三年级 · 计数
下面是三 (1) 班黑板报的布局。

“作品展示”大约占黑板报的几分之一? “科学世界”呢? 哪一部分大?
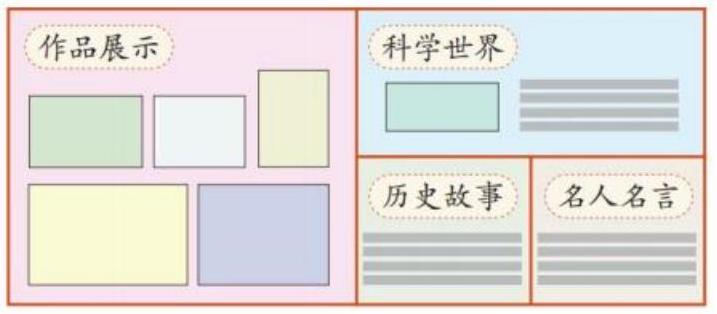
答案: $\frac{1}{2} ; \frac{1}{4} ;$ 作品展示部分大

【分析】通过观察图可知黑板报的布局中“作品展示”占的比例最大;

根据分数的意义, 把黑板的面积看作单位“1”, 平均分成 8 份, 每份是这个黑板面积的 $\frac{1}{8}$, “作品展示”占黑板报的 4 份, 表示 4 个 $\frac{1}{8}$ 是 $\frac{4}{8}$ 即 $\frac{1}{2}$;

“科学世界”占黑板报的 2 份, 表示 2 个 $\frac{1}{8}$ 是 $\frac{2}{8}$ 即 $\frac{1}{4}$ 。

【详解】通过以上分析：三 (1) 班的黑板报的布局中“作品展示”占的比例最大; “作品展示”大约占黑板报的 $\frac{1}{2}$, “科学世界”大约占黑板报的 $\frac{1}{4}$ 。

答: “作品展示”大约占黑板报的 $\frac{1}{2}$; “科学世界” 占 $\frac{1}{4}$; 作品展示部分大。

【点睛】 此题主要考查了分数的意义的应用。